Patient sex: M
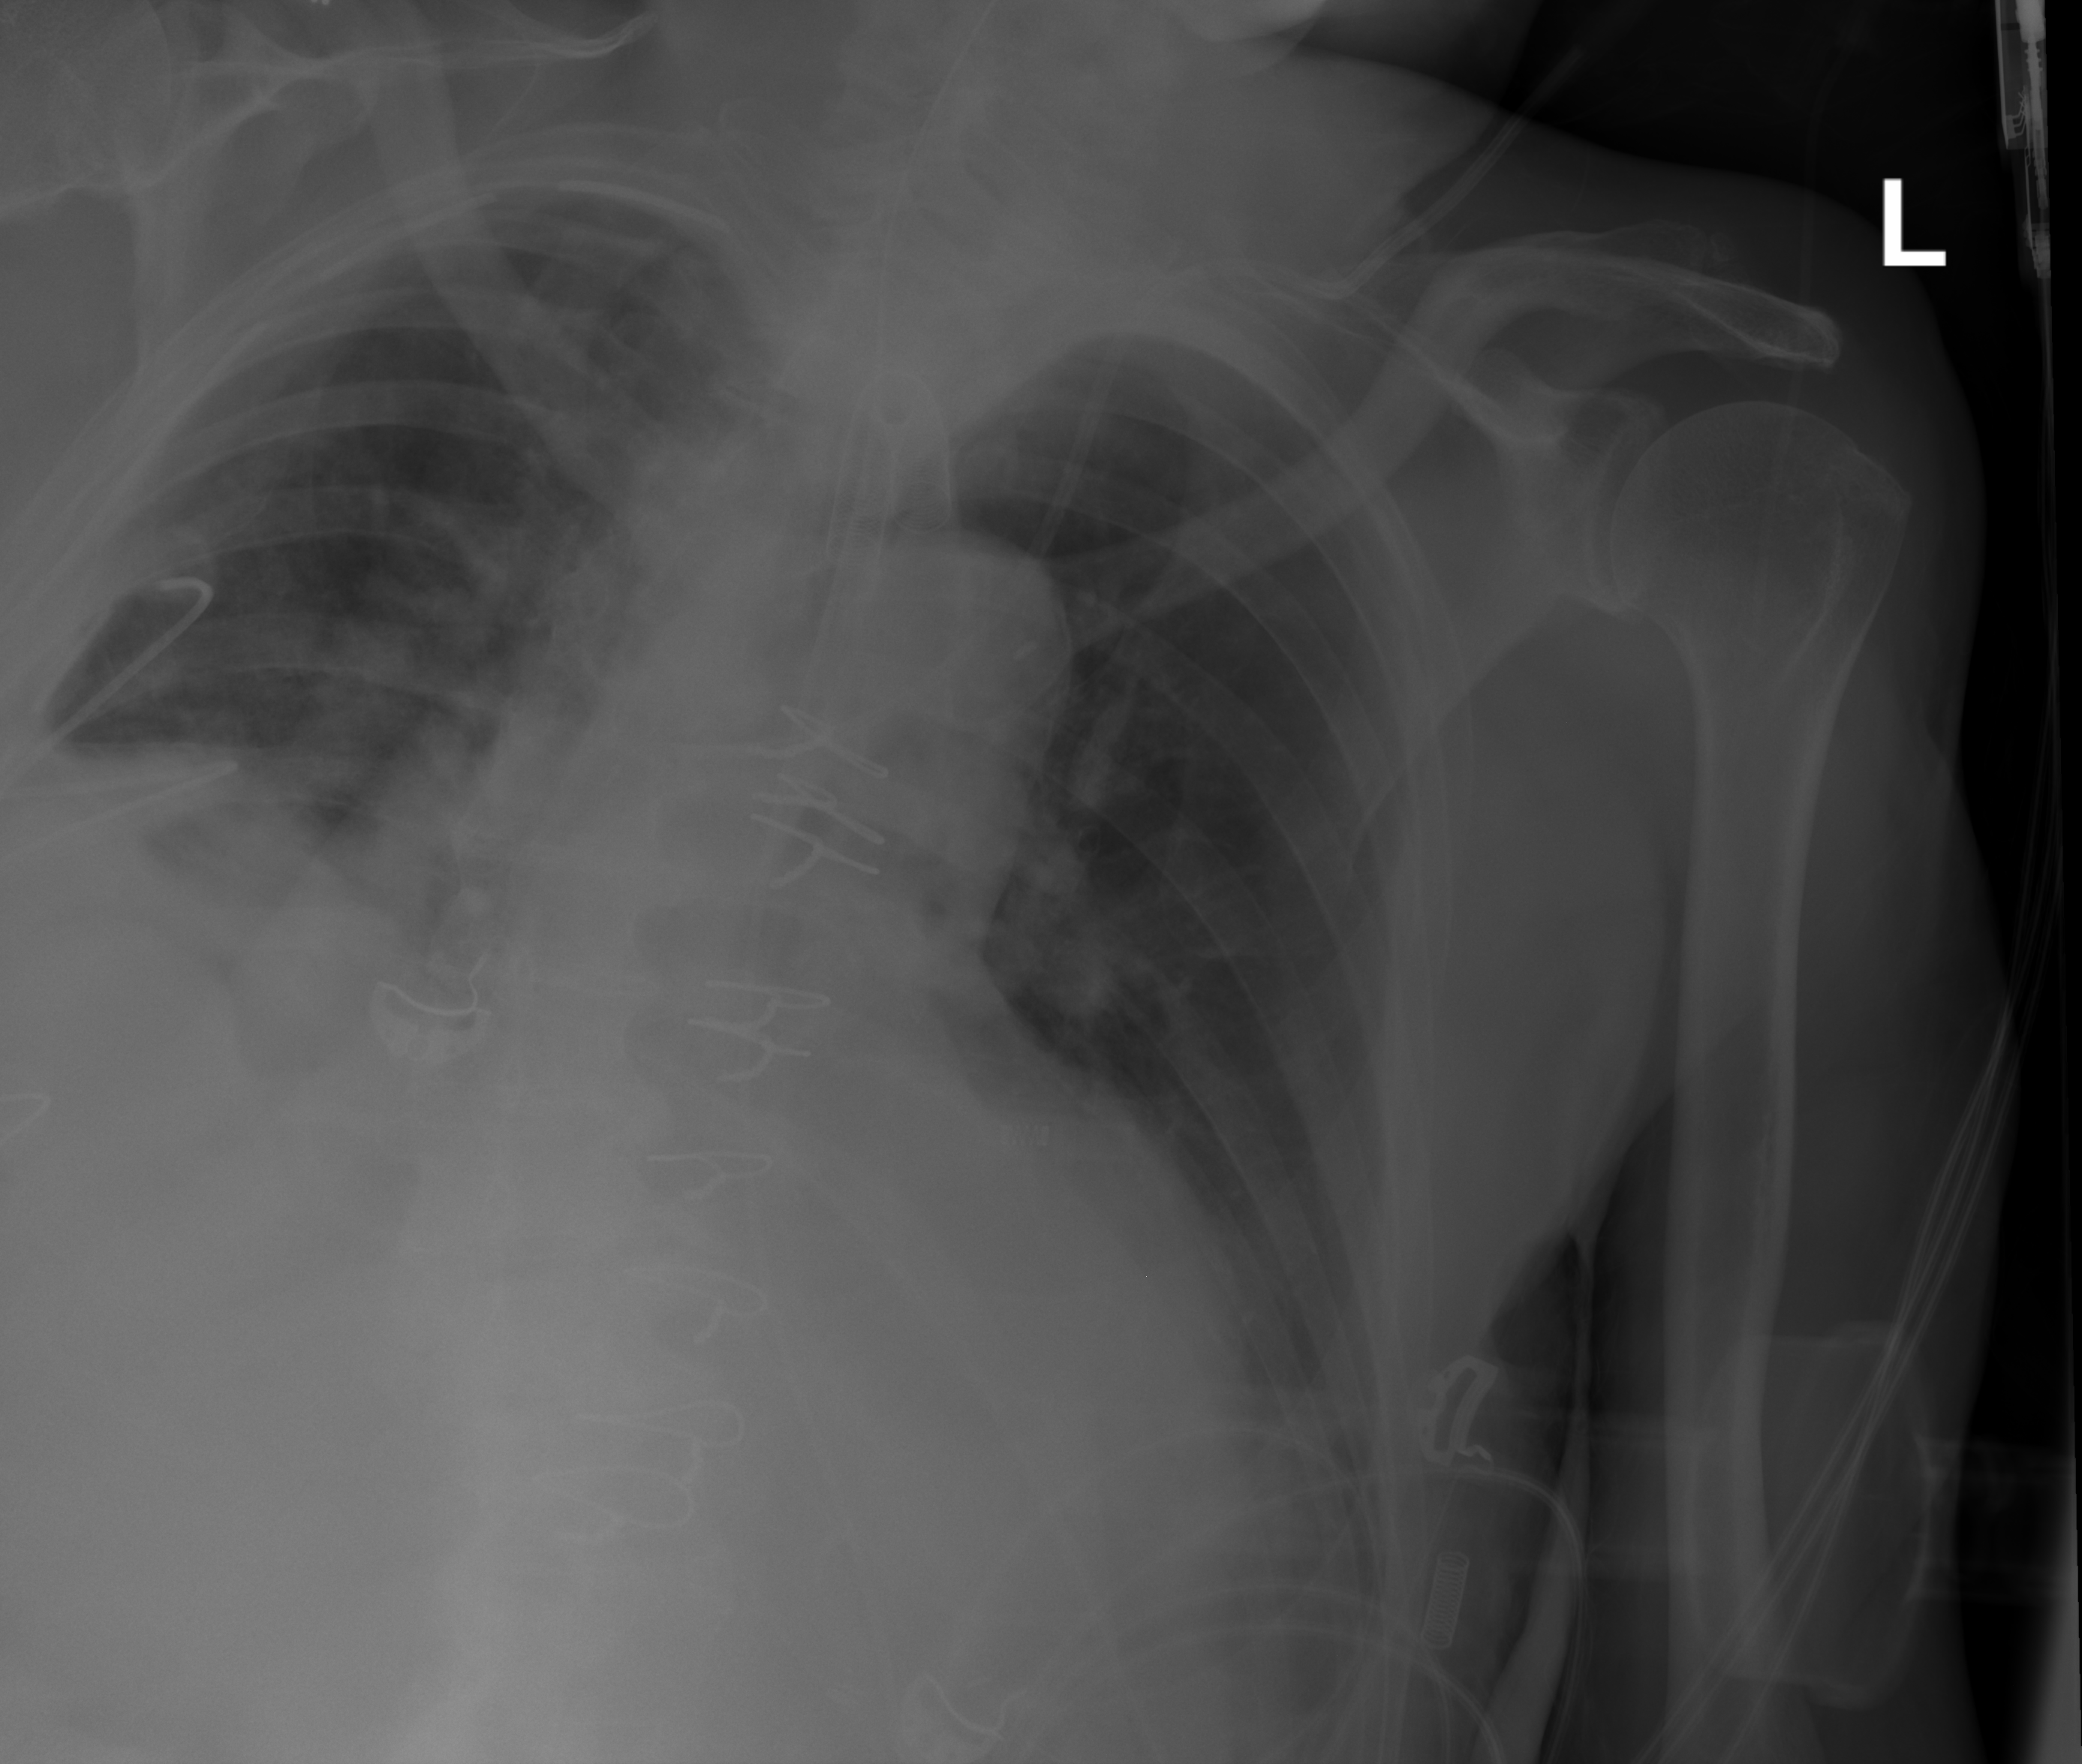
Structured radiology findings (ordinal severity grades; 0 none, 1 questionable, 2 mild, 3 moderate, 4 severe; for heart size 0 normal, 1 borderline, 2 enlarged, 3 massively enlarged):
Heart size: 2
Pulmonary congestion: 0
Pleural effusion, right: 2
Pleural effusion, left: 3
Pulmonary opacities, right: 0
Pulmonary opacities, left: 0
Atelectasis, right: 2
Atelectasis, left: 2